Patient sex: M
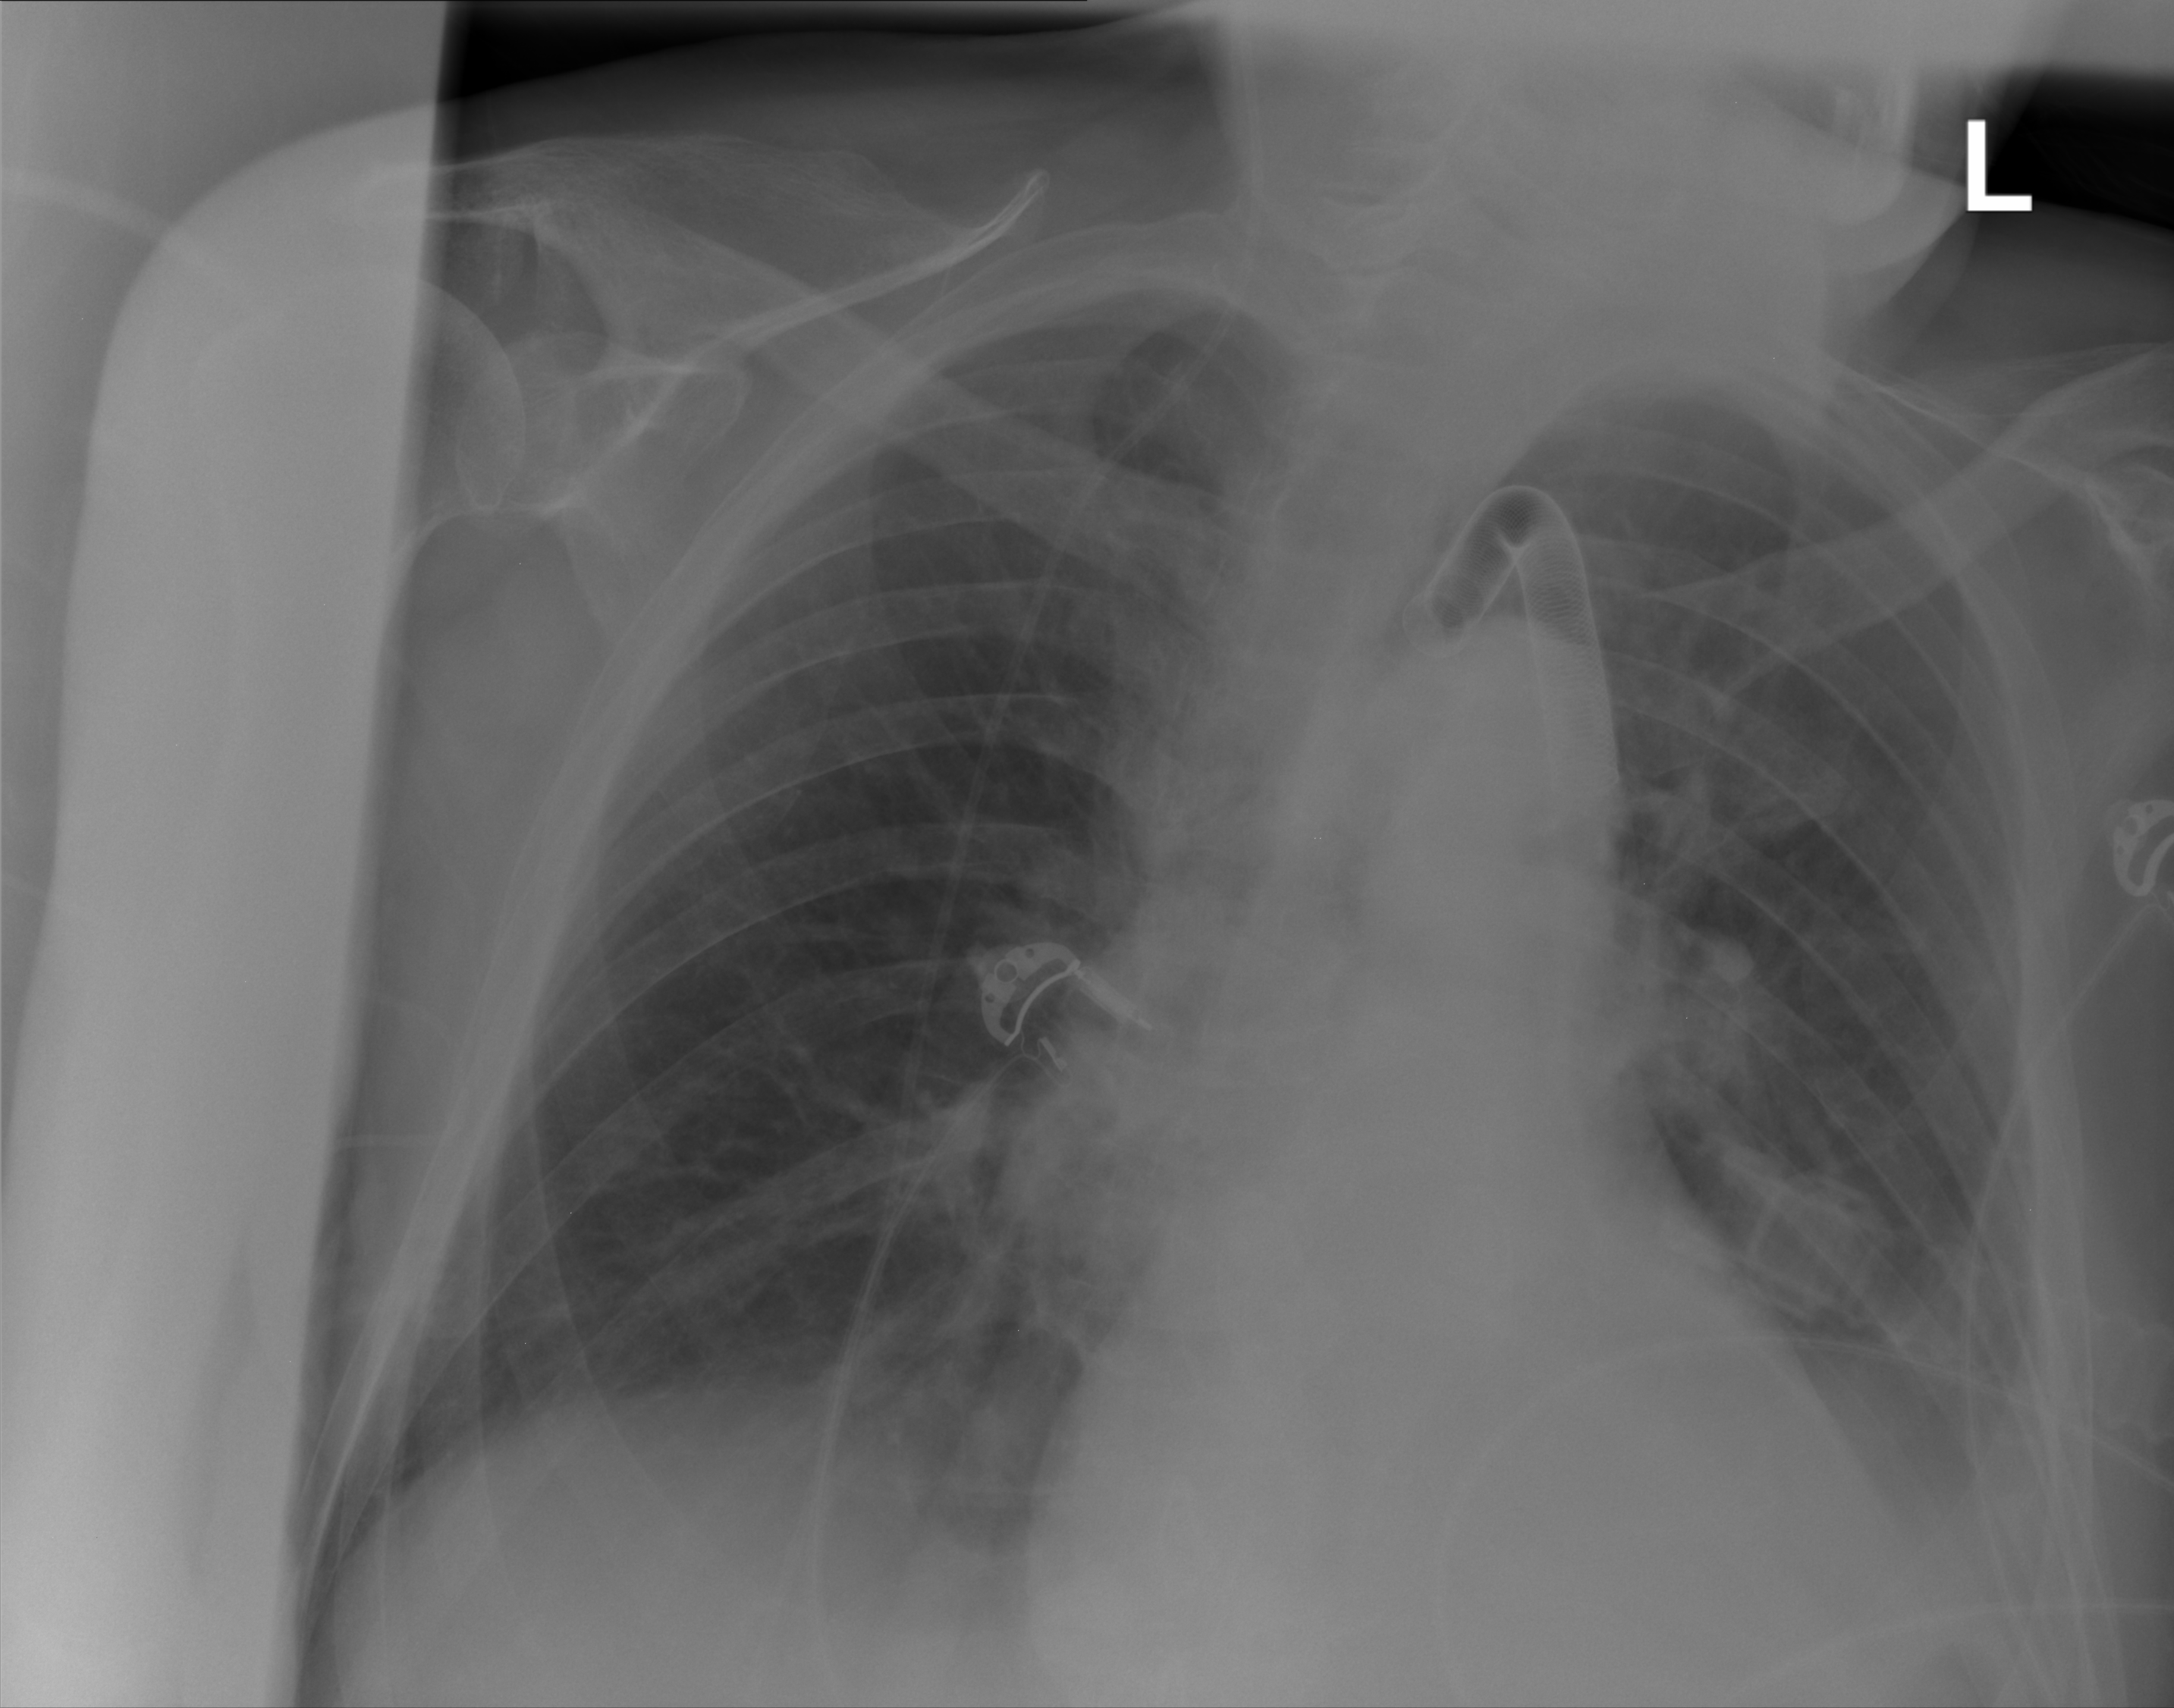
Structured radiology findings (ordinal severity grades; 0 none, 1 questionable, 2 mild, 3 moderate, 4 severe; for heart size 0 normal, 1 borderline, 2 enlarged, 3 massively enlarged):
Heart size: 0
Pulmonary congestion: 1
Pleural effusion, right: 1
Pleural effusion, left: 2
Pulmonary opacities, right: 0
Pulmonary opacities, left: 0
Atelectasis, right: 2
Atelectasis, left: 2